Question: I have a 'UIView' containing 'UIWebView' and a 'UILabel.' This 'UIView' is added inside a 'UIScrollView.' Since the 'UIWebView' has dynamic height, so the 'UIScrollView' changes its height accordingly. The whole things works fine and all is done in storyboards.
Now i need to add a 'UIButton' at the end of the 'UIWebView' or after it. I cannot just drag and drop a button in StoryBoard as it stays at the fixed position.
What i want is when the scroll ends, there at the bottom a 'UIButton' should appear. How can i achieve that?

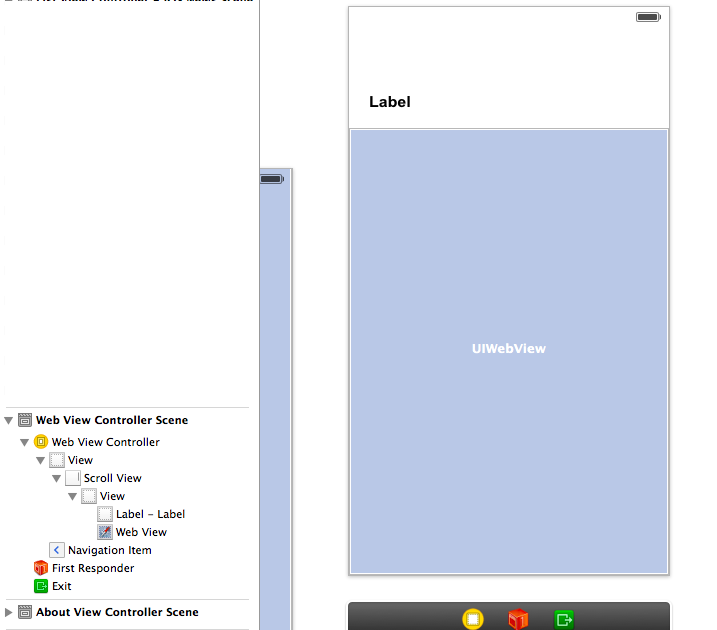
Answer: Button position will be Label_Height+Webview_Height+(Margin_between_webview_and_button)
So,Accordingly scrollview content height will be Label_Height+WebView_Height+Button_Height
'''
UIButton *button = [UIButton buttonWithType:UIButtonTypeRoundedRect];
[button addTarget:self
action:@selector(aMethod:)
forControlEvents:UIControlEventTouchDown];
[button setTitle:@"This is a button" forState:UIControlStateNormal];
button.frame = CGRectMake(80.0, height, 160.0, 40.0);
[self.webView addSubview:button];
'''
In the second last line of the above code, "height" is the height of the webview as you have already retrieved that. Just adding the height of the webview and adding the button as the subview of the webview will work.